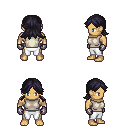
a pixel art fantasy rpg character, male body template, human, tanned skin, white sleeveless shirt, white pants, raven loose hair, metal gloves, four views (front, back, left, right), 2x2 character sprite sheet, small pixel art, hard edges, no anti-aliasing